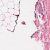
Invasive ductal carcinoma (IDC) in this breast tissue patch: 0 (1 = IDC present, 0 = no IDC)